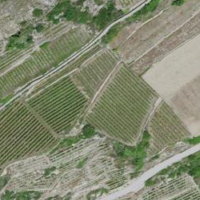
EUNIS habitat code: 40
Species observed at this site:
Saponaria ocymoides
Prunus mahaleb